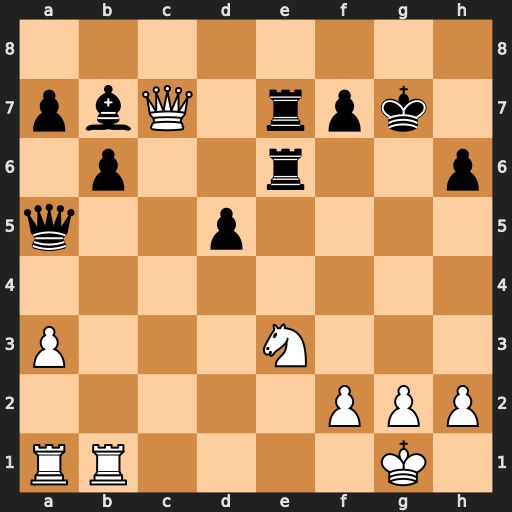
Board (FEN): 8/pbQ1rpk1/1p2r2p/q2p4/8/P3N3/5PPP/RR4K1
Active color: w
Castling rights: -
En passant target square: -
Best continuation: Nf5+ Kf8 Nxe7